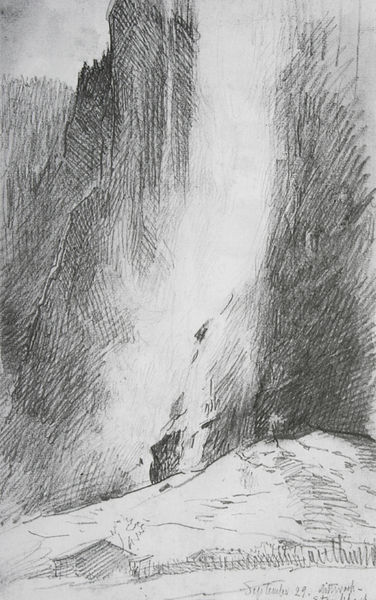
Titel: Staubbach
Künstler: Clara von Rappard
Institution: Privatbesitz
Schlagwörter: baum, berg, dunkel, felsen, feuer, gemälde, gestein, himmel, laub, mann, schatten, wasser, weiß, wolken, bäume, landschaft, grau, hell, holz, licht, schwarz, skizze, vordergrund, zeichnung, dach, gebäude, gras, haus, rasen, wiese, wolke, zaun, hochformat, wand, mensch, stein, bild, signatur, einsamkeit, hügel, natur, hütte, qualm, rauch, kind, blatt, person, höhle, tal, wasserfall, anhöhe, schornstein, schnell, gischt, papier, studie, zuschauer, abhang, berge, fels, felswand, gebirge, hang, klippen, steilhang, grafik, graphik, schattierung, alm, lawine, linien, schlucht, steil, lattenzaun, menzel, lichteinfall, graun, sein, betrachter, klippe, kante, tusche, höhe, vulkan, linie, kohle, druck, schwarzweiss, kuppe, schraffur, radierung, schrafur, stich, titel, strich, schraffiert, bleistift, tinte, bleistiftzeichnung, senkrecht, zacken, holzhütte, wanderer, hochkant, zaum, weißw, waagerecht, september, kluft, steig, klamm, federzeichnung, kliff, graphit, kaskade, grafit, flesen, bleistuft, schrafuren, kreuzschraffur, ber, steilwand, abgelegen, berg gebirge, grasd, kreuzstrich, felsenwand, ignatur, starffiert, schtriche, chehimmel, geschein